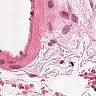
Metastatic tissue present: no